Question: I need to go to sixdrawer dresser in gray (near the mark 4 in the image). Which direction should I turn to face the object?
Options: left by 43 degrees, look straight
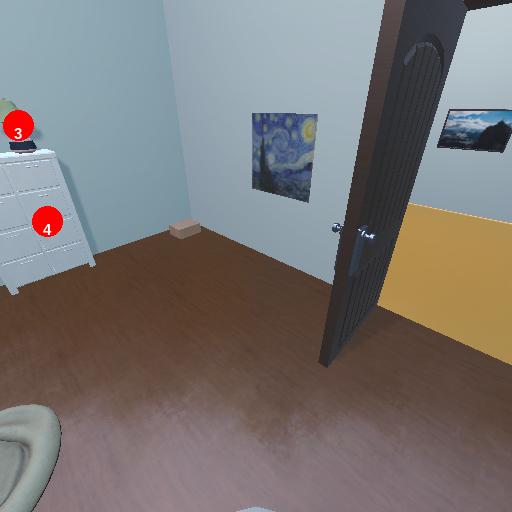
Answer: left by 43 degrees